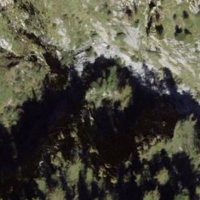
EUNIS habitat code: 23
Species observed at this site:
Parnassia palustris